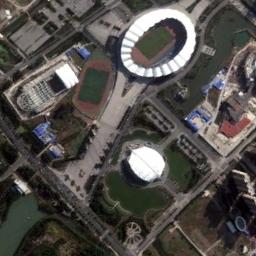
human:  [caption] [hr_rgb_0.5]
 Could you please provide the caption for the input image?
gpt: This stadium has a row of silver signs on each side .

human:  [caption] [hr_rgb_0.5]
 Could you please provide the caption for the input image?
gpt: The circular stadium is next to the lawn and the building .

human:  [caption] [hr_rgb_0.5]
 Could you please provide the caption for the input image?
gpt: The stadium is next to the grass and a lake .

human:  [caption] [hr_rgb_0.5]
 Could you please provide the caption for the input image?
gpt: There are many buildings beside the stadium .

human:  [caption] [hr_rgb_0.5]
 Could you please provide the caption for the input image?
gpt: There are some lakes beside the stadium with a white roof .